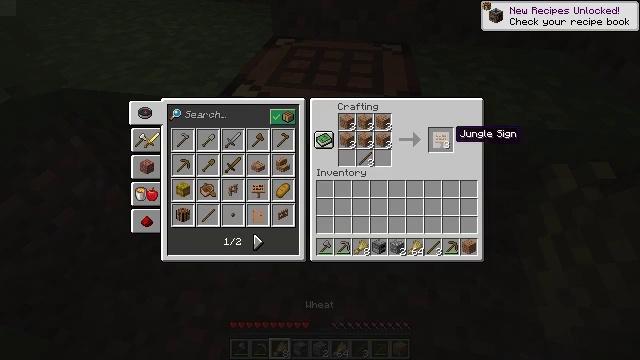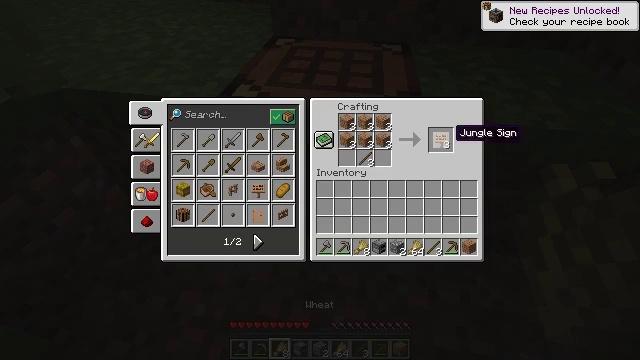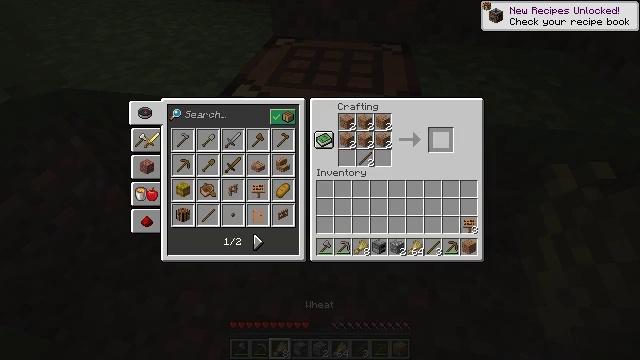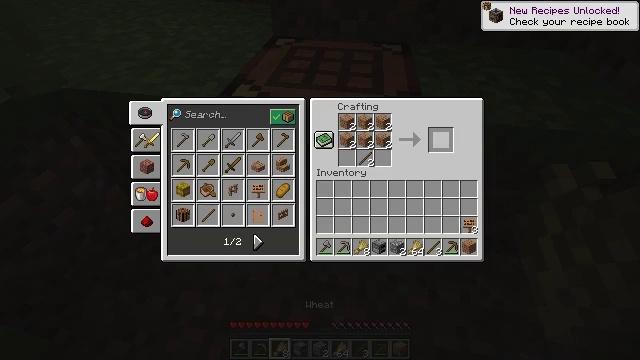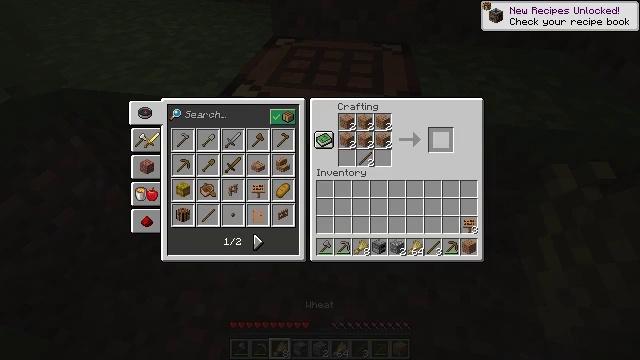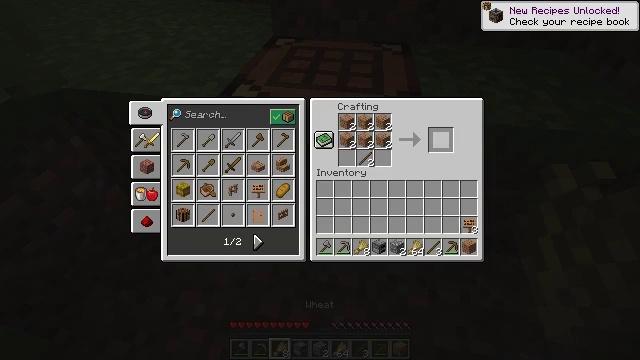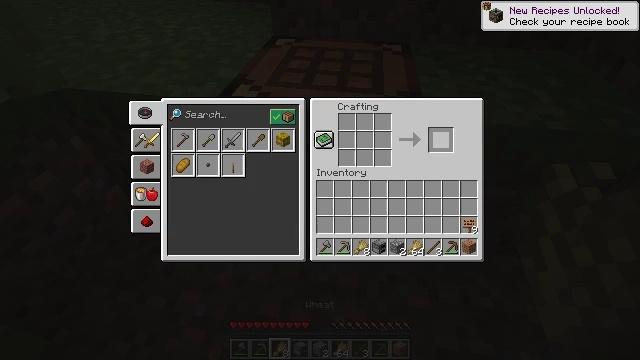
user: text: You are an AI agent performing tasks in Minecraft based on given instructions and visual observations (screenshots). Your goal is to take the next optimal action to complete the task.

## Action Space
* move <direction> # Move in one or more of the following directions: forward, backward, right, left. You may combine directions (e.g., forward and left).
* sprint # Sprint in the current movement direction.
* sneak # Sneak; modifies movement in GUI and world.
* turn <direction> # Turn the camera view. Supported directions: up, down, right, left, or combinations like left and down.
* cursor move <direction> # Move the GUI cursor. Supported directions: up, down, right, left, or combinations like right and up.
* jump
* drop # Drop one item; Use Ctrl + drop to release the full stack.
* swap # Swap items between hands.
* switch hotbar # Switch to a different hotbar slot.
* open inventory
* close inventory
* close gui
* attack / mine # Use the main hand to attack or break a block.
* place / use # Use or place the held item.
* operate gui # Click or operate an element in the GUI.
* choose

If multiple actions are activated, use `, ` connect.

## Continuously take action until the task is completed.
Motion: motion action
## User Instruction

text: Open a crafting table to make a jungle sign.
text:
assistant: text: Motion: sneak
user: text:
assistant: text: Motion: sneak, operate gui
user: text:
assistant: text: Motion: sneak, operate gui
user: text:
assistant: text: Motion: sneak, operate gui
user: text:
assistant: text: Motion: sneak
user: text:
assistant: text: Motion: sneak
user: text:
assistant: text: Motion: sneak